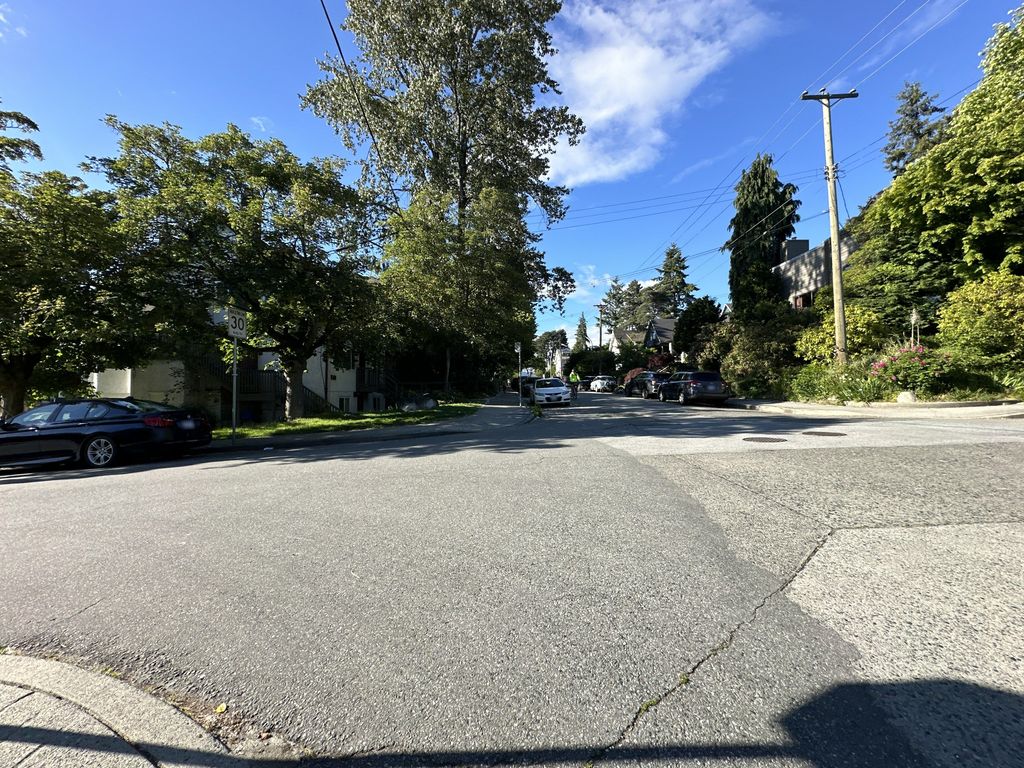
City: vancouver